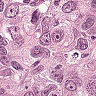
Metastatic tissue present: yes